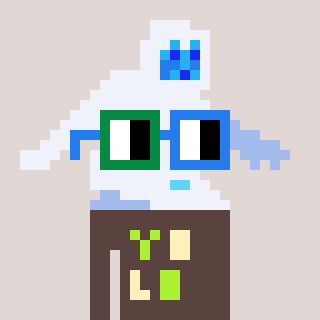
a pixel art character with square green and blue glasses, a yeti-shaped head and a darkbrown-colored body on a warm background